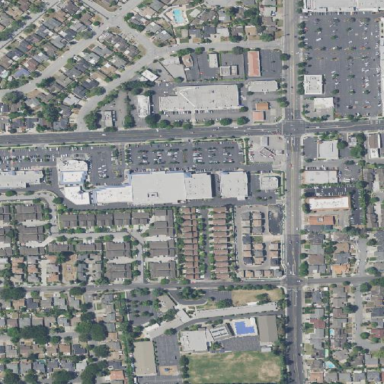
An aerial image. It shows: Commercial area.